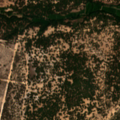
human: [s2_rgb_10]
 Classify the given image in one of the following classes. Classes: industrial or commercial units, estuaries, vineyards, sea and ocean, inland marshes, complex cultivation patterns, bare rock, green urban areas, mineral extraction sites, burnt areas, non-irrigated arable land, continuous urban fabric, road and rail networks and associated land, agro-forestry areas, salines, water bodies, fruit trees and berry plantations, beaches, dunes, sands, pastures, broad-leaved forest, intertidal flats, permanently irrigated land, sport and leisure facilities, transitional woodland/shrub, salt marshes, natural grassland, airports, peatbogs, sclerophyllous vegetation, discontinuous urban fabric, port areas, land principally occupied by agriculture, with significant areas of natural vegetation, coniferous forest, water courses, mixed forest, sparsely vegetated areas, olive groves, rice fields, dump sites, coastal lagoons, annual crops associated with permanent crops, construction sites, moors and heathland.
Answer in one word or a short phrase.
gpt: rice fields, coniferous forest, mixed forest, transitional woodland/shrub